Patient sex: F
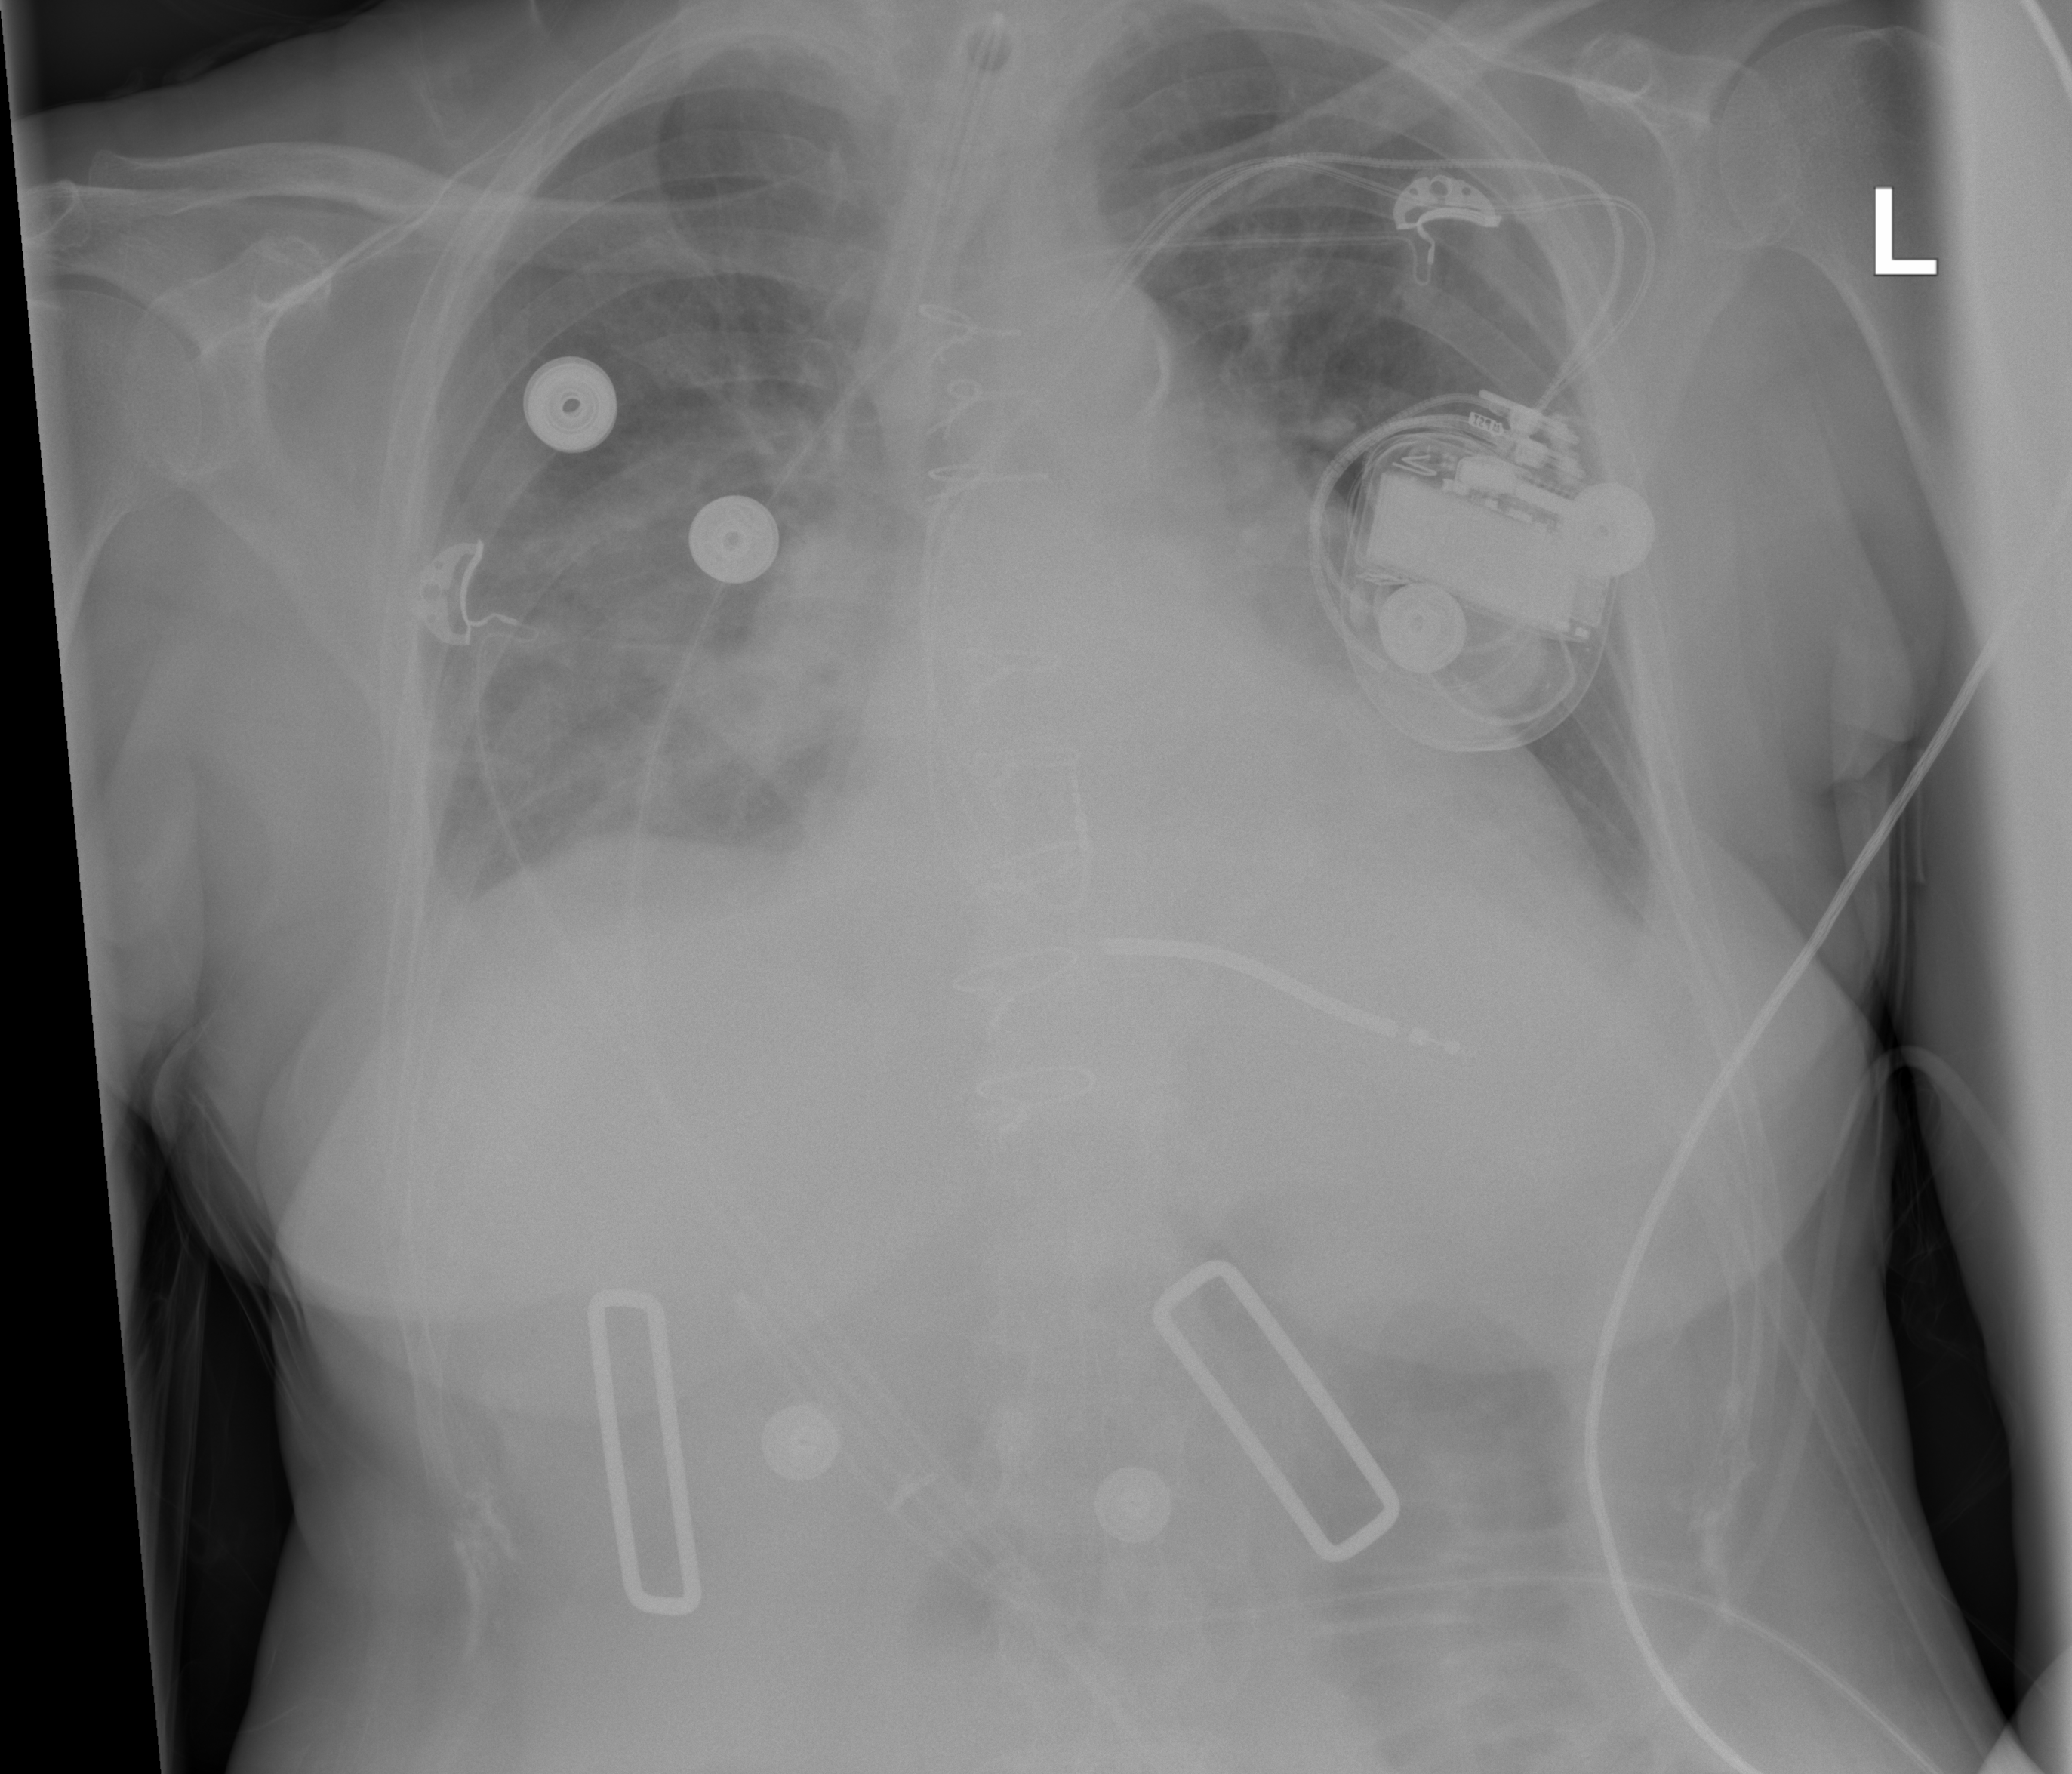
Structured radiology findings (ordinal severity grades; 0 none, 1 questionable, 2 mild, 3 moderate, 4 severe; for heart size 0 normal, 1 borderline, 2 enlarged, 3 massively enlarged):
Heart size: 0
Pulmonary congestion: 2
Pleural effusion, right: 2
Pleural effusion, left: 0
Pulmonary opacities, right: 2
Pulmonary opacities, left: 2
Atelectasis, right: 2
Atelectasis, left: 1